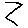
Label: zigzag